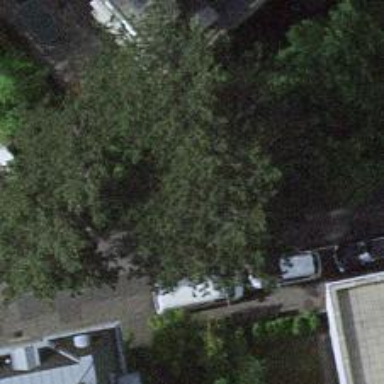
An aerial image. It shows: Evergreen needle-leaved tree.